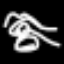
Label: squiggle